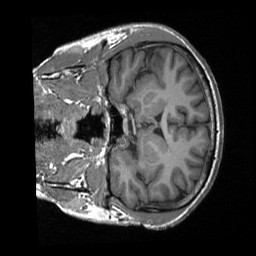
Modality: T1w
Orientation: coronal
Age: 39
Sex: male
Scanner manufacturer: siemens
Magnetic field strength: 3 T
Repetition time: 1.9 s
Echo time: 0.00226 s